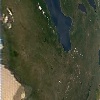
Label: land